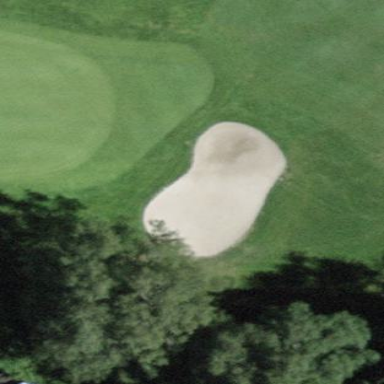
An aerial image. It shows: Sandy area is golf bunker.